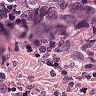
Metastatic tissue present: yes